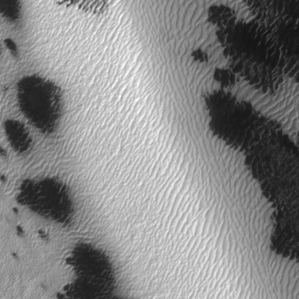
Label: frost